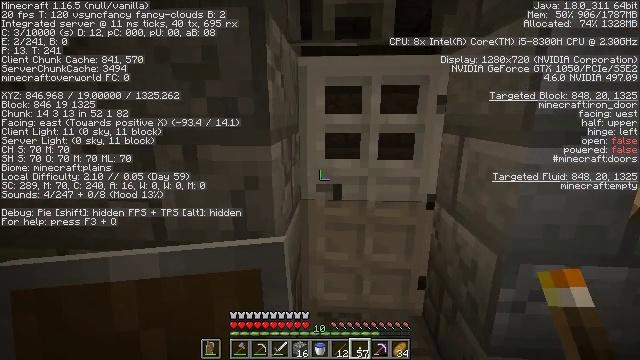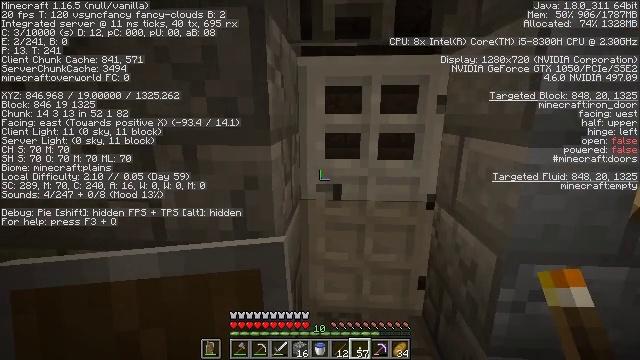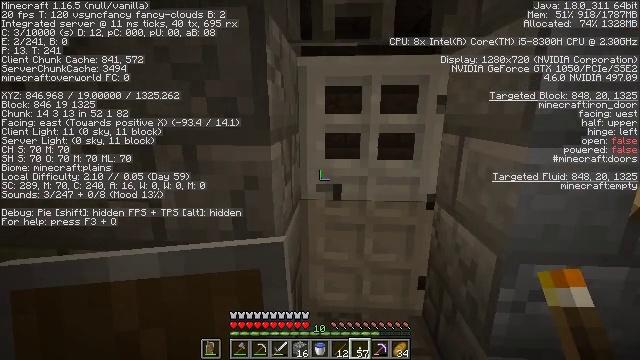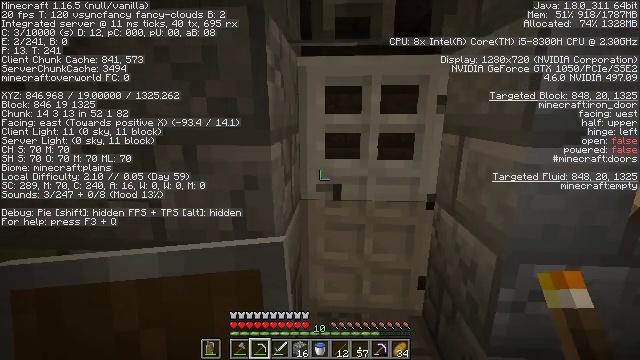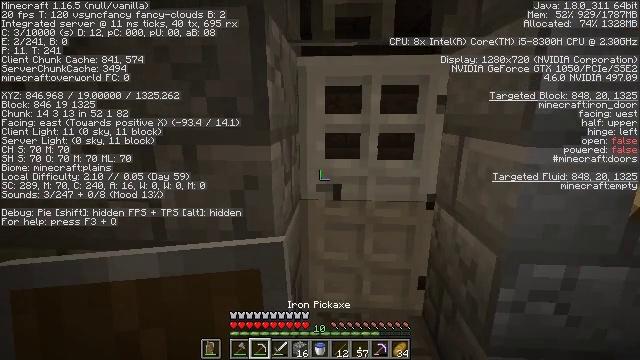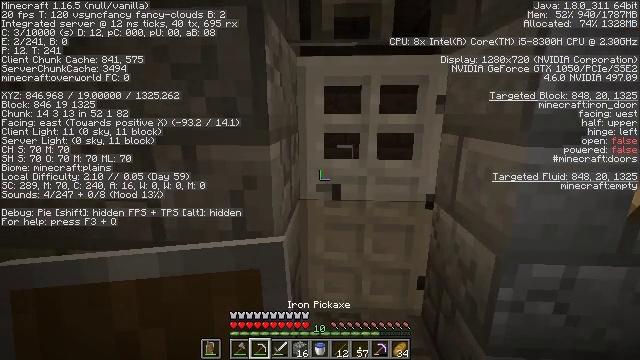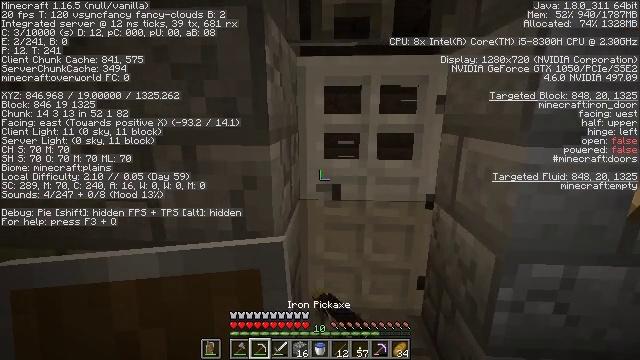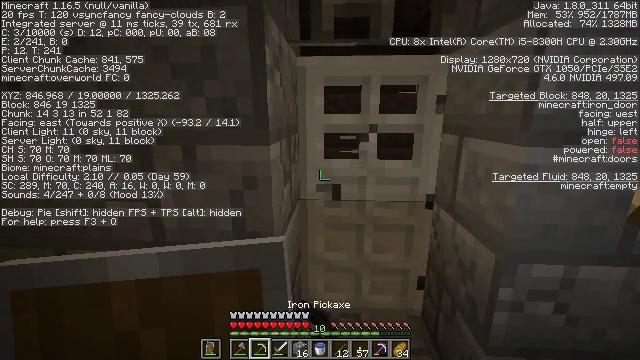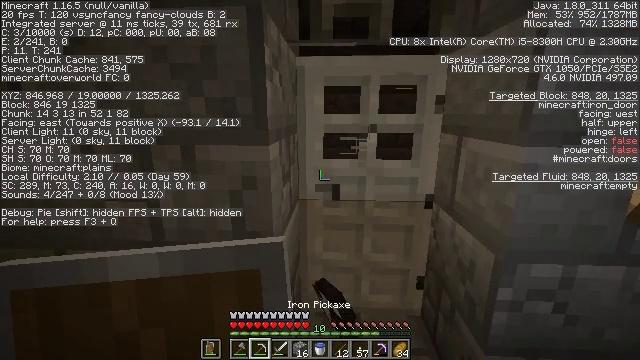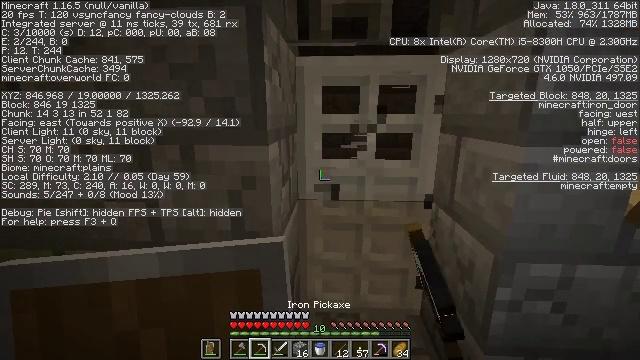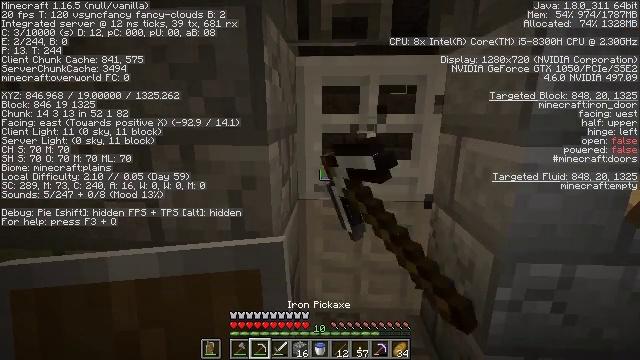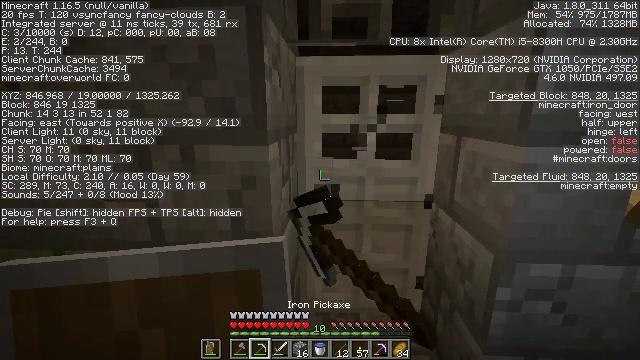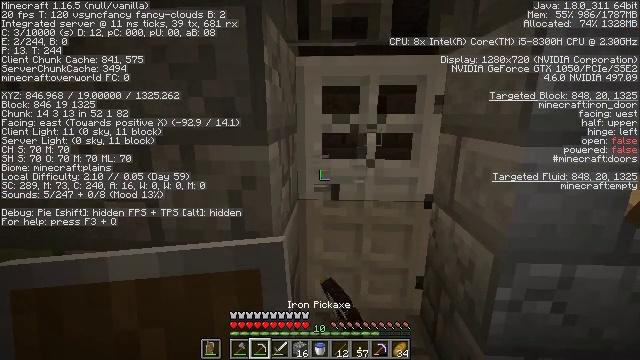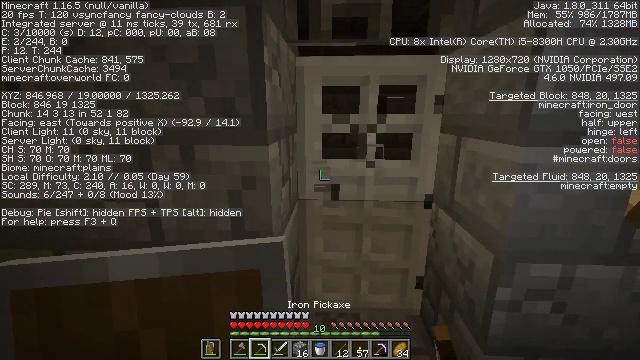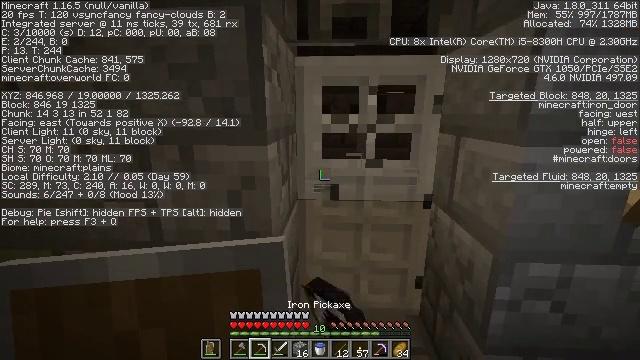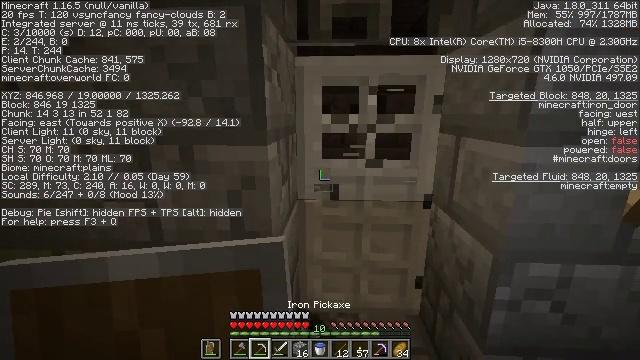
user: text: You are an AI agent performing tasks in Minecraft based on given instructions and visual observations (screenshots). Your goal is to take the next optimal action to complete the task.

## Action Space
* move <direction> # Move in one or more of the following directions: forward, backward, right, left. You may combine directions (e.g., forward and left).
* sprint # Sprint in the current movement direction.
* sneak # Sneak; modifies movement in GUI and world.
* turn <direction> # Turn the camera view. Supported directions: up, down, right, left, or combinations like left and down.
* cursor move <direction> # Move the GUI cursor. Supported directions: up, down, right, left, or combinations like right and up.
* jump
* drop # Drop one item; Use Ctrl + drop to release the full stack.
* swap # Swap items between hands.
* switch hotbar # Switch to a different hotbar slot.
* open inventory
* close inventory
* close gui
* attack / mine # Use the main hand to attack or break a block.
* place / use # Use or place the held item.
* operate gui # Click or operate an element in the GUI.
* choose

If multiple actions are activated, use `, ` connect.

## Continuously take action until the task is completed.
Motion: motion action
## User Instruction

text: Attack the iron door to collect it.
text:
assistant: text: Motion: no_op
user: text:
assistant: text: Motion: no_op
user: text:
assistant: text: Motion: switch to hotbar 2
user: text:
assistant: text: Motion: switch to hotbar 2
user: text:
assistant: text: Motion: attack / mine, switch to hotbar 2
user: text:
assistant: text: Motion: attack / mine
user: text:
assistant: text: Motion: attack / mine
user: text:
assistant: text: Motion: attack / mine
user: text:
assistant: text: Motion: attack / mine
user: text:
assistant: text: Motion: attack / mine
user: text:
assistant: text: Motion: attack / mine
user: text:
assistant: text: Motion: attack / mine
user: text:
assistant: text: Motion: attack / mine
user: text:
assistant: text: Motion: attack / mine
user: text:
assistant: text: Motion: attack / mine
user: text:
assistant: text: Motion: attack / mine
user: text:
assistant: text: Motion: attack / mine
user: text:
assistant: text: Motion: attack / mine
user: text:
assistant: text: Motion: attack / mine
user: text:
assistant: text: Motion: turn down, attack / mine
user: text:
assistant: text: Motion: attack / mine
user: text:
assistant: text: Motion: attack / mine
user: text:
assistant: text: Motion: attack / mine
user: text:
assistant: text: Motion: attack / mine
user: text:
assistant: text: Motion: attack / mine
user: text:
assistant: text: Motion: attack / mine
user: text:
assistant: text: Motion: attack / mine
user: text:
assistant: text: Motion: attack / mine
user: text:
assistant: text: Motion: attack / mine
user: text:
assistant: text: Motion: attack / mine